Field crop: tomato
Growth stage: 2
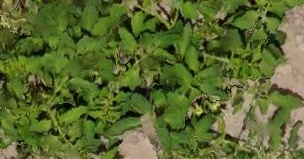
Species: tomato